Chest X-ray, AP view. Patient: 49 years old, sex M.
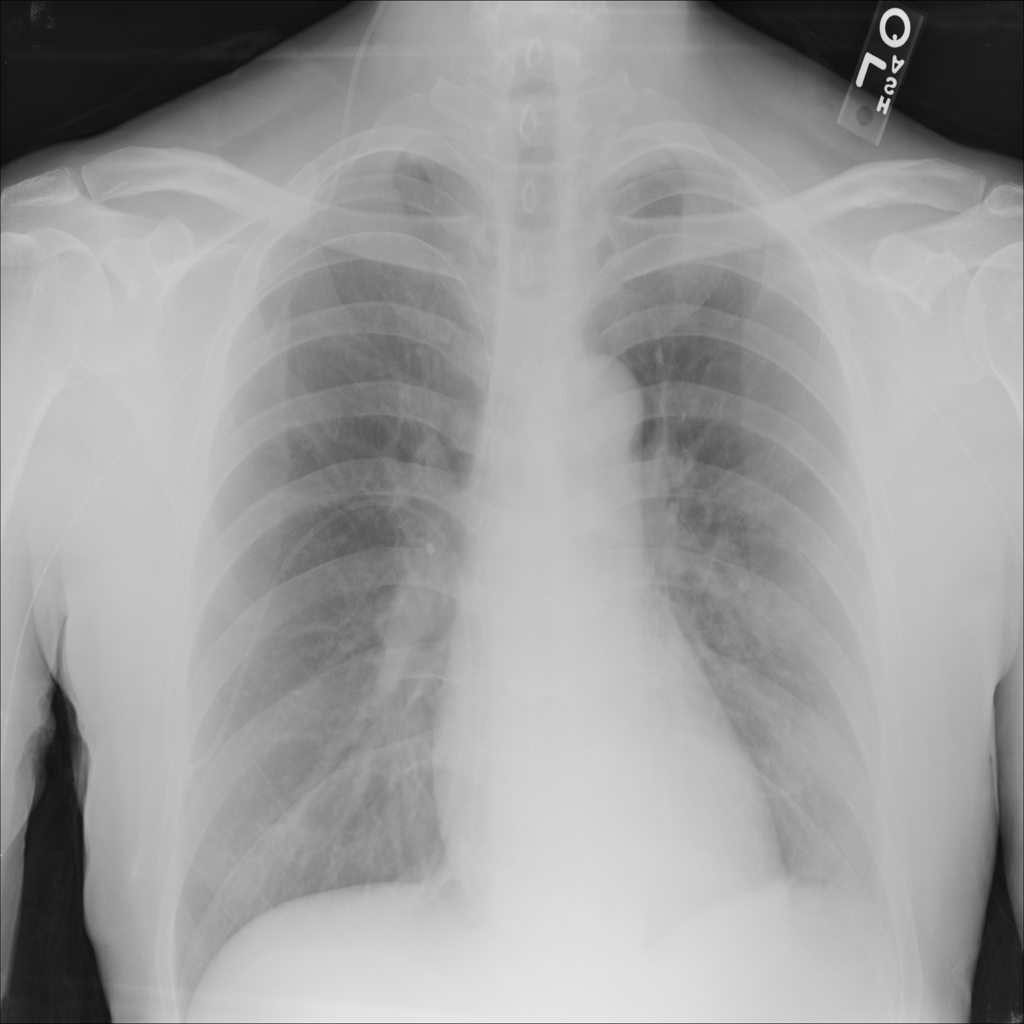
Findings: No Finding